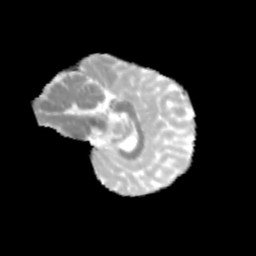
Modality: MD
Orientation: sagittal
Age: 12
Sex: female
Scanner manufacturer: siemens
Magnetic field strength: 3 T
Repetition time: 3.8 s
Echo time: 0.07 s